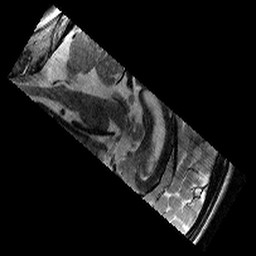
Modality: T2w
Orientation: sagittal
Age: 10
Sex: male
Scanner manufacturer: siemens
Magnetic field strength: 3 T
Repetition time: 9.23 s
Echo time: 0.067 s